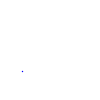
Particle: kaon